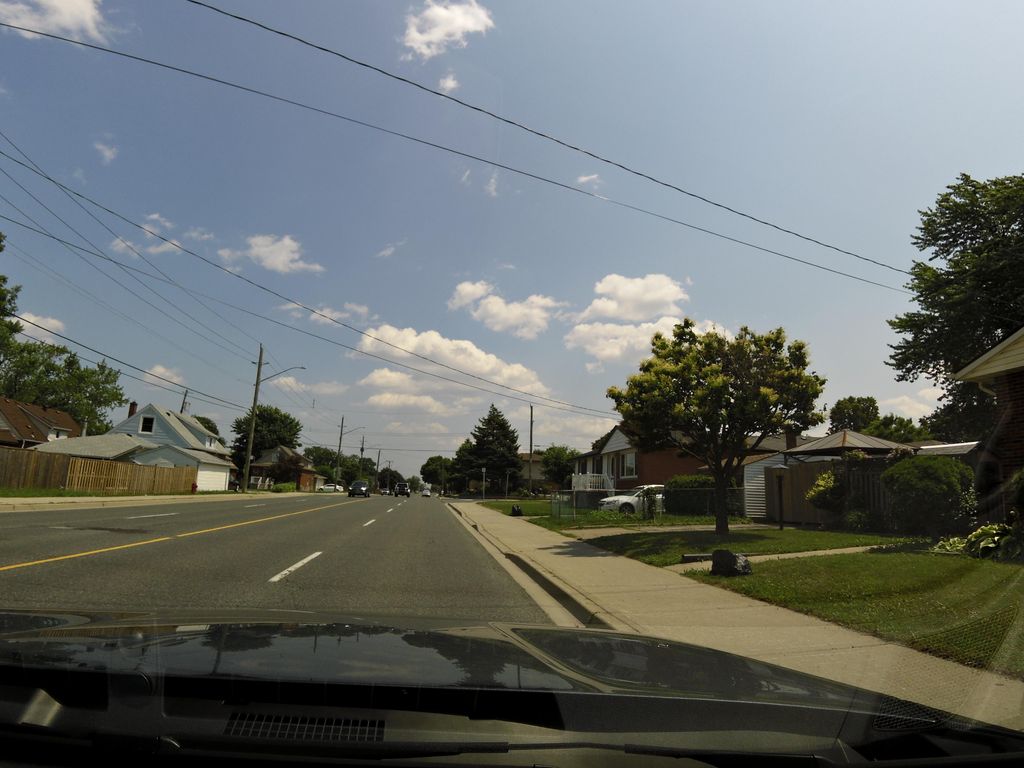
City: hamilton